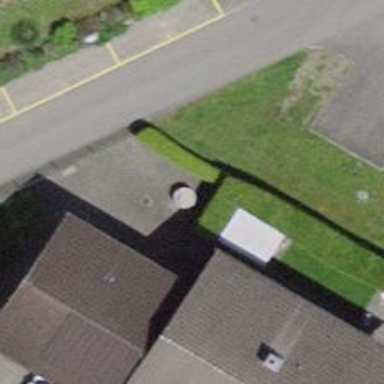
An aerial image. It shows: Hedge acting as barrier.